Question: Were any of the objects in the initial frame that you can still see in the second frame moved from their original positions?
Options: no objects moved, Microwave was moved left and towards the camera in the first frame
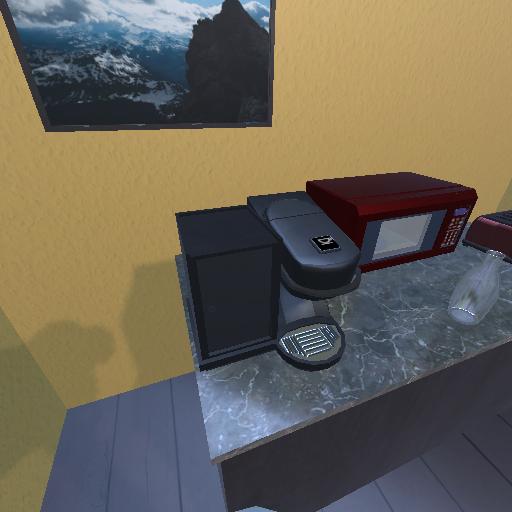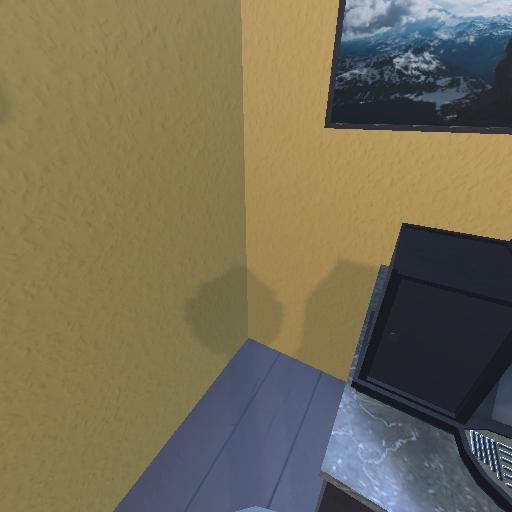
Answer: no objects moved